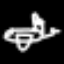
Label: airplane